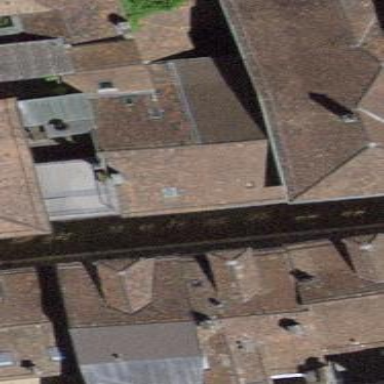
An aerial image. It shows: Building with gabled roof made of roof tiles. The roof is oriented across the structure.